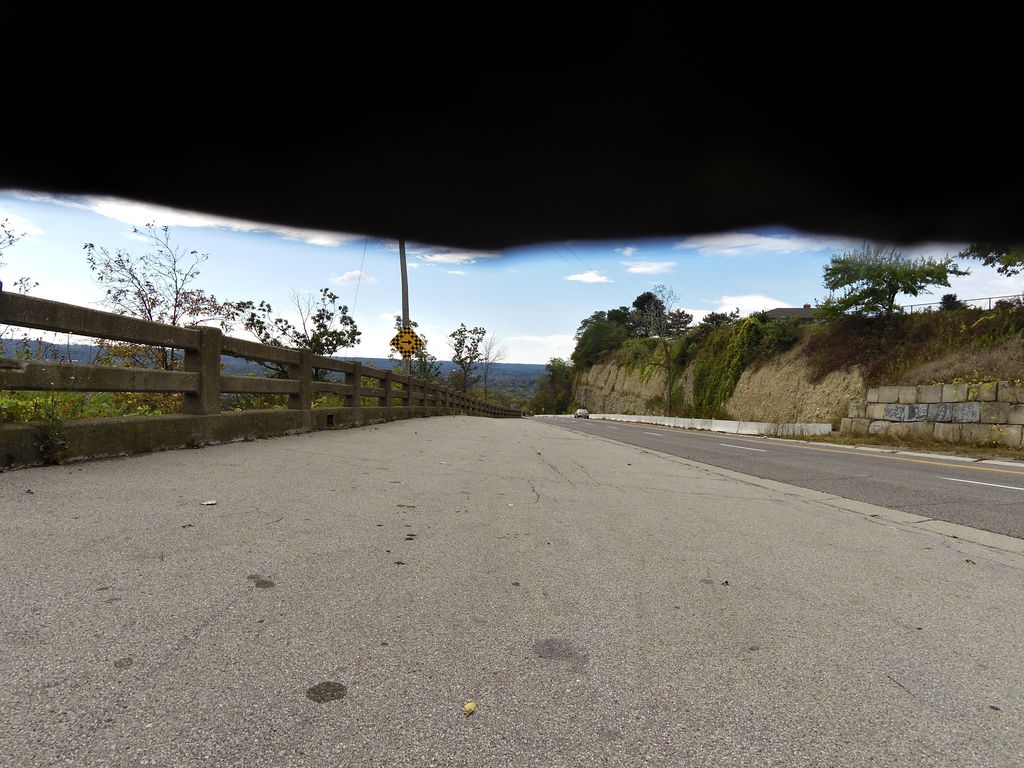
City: hamilton